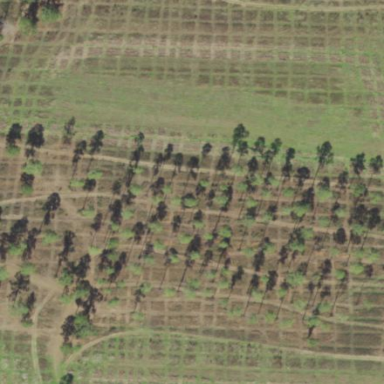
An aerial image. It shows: Orchard.